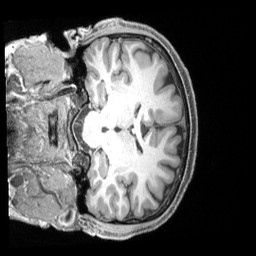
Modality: T1w
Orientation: coronal
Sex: male
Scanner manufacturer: siemens
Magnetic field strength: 3 T
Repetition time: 2.4 s
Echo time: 0.00222 s